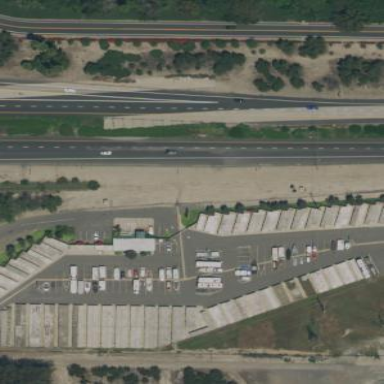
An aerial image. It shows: Storage rental shop.